Field crop: tomato
Growth stage: 2
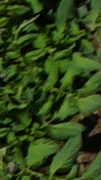
Species: tomato